Question: I Build a Custom Launcher.
The launcher is made of views (each view will contain applications, images etc..)
The user can switch between those views in the home screen (almost like in every other laucncher)
the big difference is that in the launcher i build, when the user is in a specific view, he should be able to see the edges of the prev and/or the next view (if those are exist)

I tried to implement it by having a Horizontal Linear layout that holds the views.
It performs pretty nice, but not smooth enough.
I Concidered using viewflipper, but the problem with it, is that i can't see the prev and the next view.. (am i right?)
How should i implement this system?
thanks
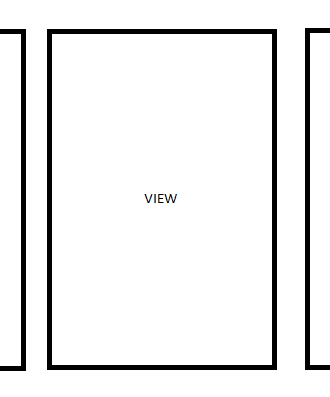
Answer: Try to use ViewPager (android.support.v4.view.ViewPager). You need to download this .jar file to use it. <URL>